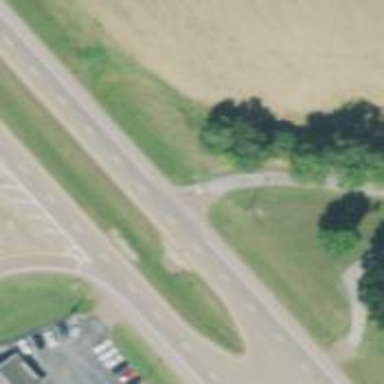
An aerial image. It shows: Dual carriageway trunk highway with asphalt surface. It is expressway.